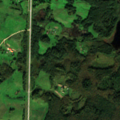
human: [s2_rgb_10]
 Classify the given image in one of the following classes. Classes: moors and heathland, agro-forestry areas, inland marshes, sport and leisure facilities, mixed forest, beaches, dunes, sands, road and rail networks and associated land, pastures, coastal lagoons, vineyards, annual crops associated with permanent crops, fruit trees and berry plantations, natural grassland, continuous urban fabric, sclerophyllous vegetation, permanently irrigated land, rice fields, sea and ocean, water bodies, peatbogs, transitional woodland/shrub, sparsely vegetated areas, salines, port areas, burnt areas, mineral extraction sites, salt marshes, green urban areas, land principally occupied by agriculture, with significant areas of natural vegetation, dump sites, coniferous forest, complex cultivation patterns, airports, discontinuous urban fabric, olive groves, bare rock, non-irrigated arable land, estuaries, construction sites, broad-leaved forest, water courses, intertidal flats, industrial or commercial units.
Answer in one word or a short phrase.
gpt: non-irrigated arable land, pastures, complex cultivation patterns, land principally occupied by agriculture, with significant areas of natural vegetation, broad-leaved forest, mixed forest, water bodies